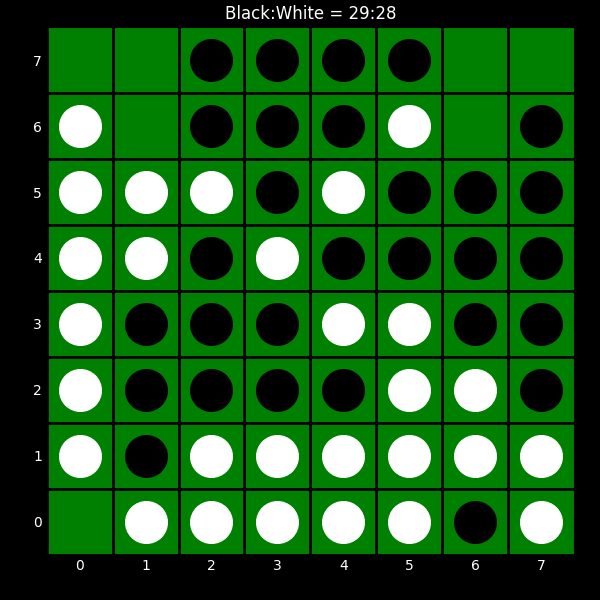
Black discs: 29
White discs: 28